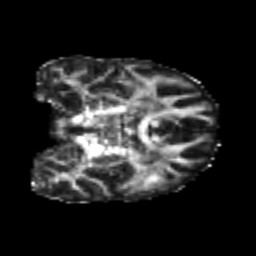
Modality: FA
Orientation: coronal
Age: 24
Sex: male
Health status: healthy
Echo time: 0.074 s